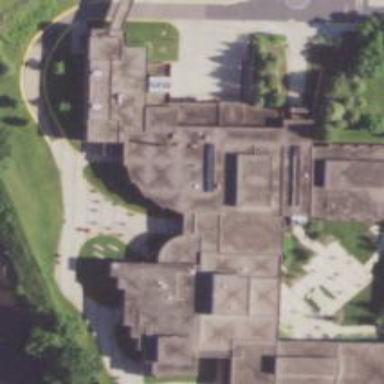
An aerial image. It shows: College building.